Field crop: maize
Growth stage: 2
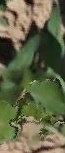
Species: maize